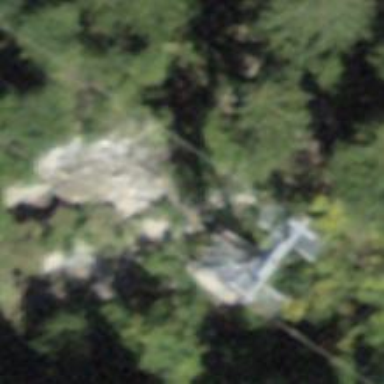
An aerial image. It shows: Pylon for aerialway.